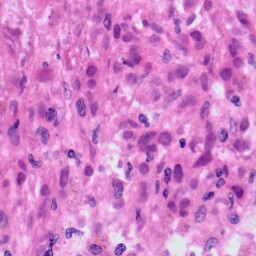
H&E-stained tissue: Skin